Question: I was wandering how to output (or format) data in LinqPad as a table. I know that for some data types 'LinqPad' generates tables. For example, it can dump 2D-arrays:

After googling, I didn't find a direct answer. Let's say I want to create a two-columns table for 'DateOnly.ToString(...)':
| format string | formatted value |
| ------------- | --------------- |
| toString() | 27/12/2022 |
| ToString(DD.MM.YYYY) | DD.12.YYYY |
| ToString(dd.MM.yyyy) | 27.12.2022 |
How can I build such a table in LinqPad?
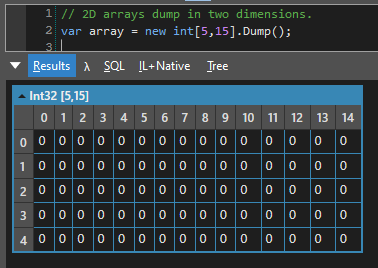
Answer: It seems like the correct solution is to use a collection of anonymous types to build tables.
The following code:
'''
DateOnly dateOnlyNow = DateOnly.FromDateTime(DateTime.Now);
var output = new[] {
new { method = "ToString()", value = dateOnlyNow.ToString() },
new { method = "ToString(DD.MM.YYYY)", value = dateOnlyNow.ToString("DD.MM.YYYY") },
new { method = "ToString(dd.MM.yyyy)", value = dateOnlyNow.ToString("dd.MM.yyyy") },
};
output.Dump();
'''
produces the expected result: